Question: I'm trying to serialize the state of my game on Windows Phone 7, and so made a "Save" struct so I could easily convert all the states into an XML doc using DataContractSerializer.
The Save() code worked fine when I just serialized each data member of the Gamestate individually. However this led to a multiple xml root error, so I made the "Save" class to act as the sole root.
I've been comparing my old and new code but just can't find anything wrong.
I've pasted all my code below in case the problem lies outside the Save() method.
Just look at the Save() method first since
---

'''
at System.Runtime.Serialization.DataContract.DataContractCriticalHelper.CreateDataContract(Int32 id, RuntimeTypeHandle typeHandle, Type type)
at System.Runtime.Serialization.DataContract.DataContractCriticalHelper.GetDataContractSkipValidation(Int32 id, RuntimeTypeHandle typeHandle, Type type)
at System.Runtime.Serialization.DataContract.GetDataContractSkipValidation(Int32 id, RuntimeTypeHandle typeHandle, Type type)
at System.Runtime.Serialization.DataContract.GetDataContract(RuntimeTypeHandle typeHandle, Type type, SerializationMode mode)
at System.Runtime.Serialization.DataContract.GetDataContract(RuntimeTypeHandle typeHandle, Type type)
at System.Runtime.Serialization.DataContract.GetDataContract(Type type)
at System.Runtime.Serialization.DataContractSerializer.get_RootContract()
at System.Runtime.Serialization.DataContractSerializer.InternalWriteStartObject(XmlWriterDelegator writer, Object graph)
at System.Runtime.Serialization.DataContractSerializer.InternalWriteObject(XmlWriterDelegator writer, Object graph)
at System.Runtime.Serialization.XmlObjectSerializer.WriteObjectHandleExceptions(XmlWriterDelegator writer, Object graph)
at System.Runtime.Serialization.XmlObjectSerializer.WriteObject(XmlDictionaryWriter writer, Object graph)
at System.Runtime.Serialization.XmlObjectSerializer.WriteObject(Stream stream, Object graph)
at GameState_test.GameState.Save(String filename)
at GameState_test.MainPage.SaveButton_Click(Object sender, RoutedEventArgs e)
at System.Windows.Controls.Primitives.ButtonBase.OnClick()
at System.Windows.Controls.Button.OnClick()
at System.Windows.Controls.Primitives.ButtonBase.OnMouseLeftButtonUp(MouseButtonEventArgs e)
at System.Windows.Controls.Control.OnMouseLeftButtonUp(Control ctrl, EventArgs e)
at MS.Internal.JoltHelper.FireEvent(IntPtr unmanagedObj, IntPtr unmanagedObjArgs, Int32 argsTypeIndex, Int32 actualArgsTypeIndex, String eventName)
'''
## NEW CODE:
'''
namespace GameState_test
{ //TODO: Find a way to not have this ignored
[DataContract] public class Hazard { [IgnoreDataMember] public Planet CurrentPlanet;}
public class Connections
{
public Connections(List<List<int>> connections = null) { this.cons = connections; }
public bool AreConnected(int Planet1, int Planet2)
{
for (int i = 0; i < cons[Planet1].Count; i++)
if (cons[Planet1][i] == Planet2) return true;
return false;
}
public List<int> this [int index] { get { return cons[index]; } }
internal readonly List<List<int>> cons; //internal so it can be read by serializer
}
[DataContract]
public class GameState
{
public GameState(List<List<int>> connections) { this.Connections = new Connections(connections); }
public GameState(Position pos, List<List<int>> con) { Position = pos; Connections = new Connections(con); }
public GameState(string filename) //load a game
{
using (IsolatedStorageFile store = IsolatedStorageFile.GetUserStoreForApplication())
{
if (!store.DirectoryExists("SavedGames")) store.CreateDirectory("SavedGames");
using (IsolatedStorageFileStream stream = store.OpenFile("SavedGames/" + filename + ".xml", System.IO.FileMode.Open, System.IO.FileAccess.Read))
{
DataContractSerializer serializer = new DataContractSerializer(typeof(GameStateSave), new List<Type> {typeof(Hazard), typeof(Inventory), typeof(List<List<int>>), typeof(List<Planet>), typeof(Planet) });
GameStateSave Save = (GameStateSave)serializer.ReadObject(stream);
Position position = new Position(Save.planets, Save.connections, Save.playerPosition);
this.Position = position;
this.PlayerInventory = Save.playerInventory;
this.Connections = new Connections(Save.connections);
}
}
}
[DataMember] public readonly Connections Connections;
[DataMember] public Position Position;
[DataMember] public Inventory PlayerInventory;
public void Save(string filename)
{
using (IsolatedStorageFile store = IsolatedStorageFile.GetUserStoreForApplication())
{
if (!store.DirectoryExists("SavedGames")) store.CreateDirectory("SavedGames");
using (IsolatedStorageFileStream stream = store.OpenFile("SavedGames/" + filename + ".xml", System.IO.FileMode.OpenOrCreate, System.IO.FileAccess.Write))
{
DataContractSerializer serializer = new DataContractSerializer(typeof (GameStateSave), new List<Type> {typeof(Hazard), typeof(Inventory), typeof(List<List<int>>), typeof(List<Planet>), typeof(Planet)} );
GameStateSave Save = GenerateSave();
serializer.WriteObject(stream, Save);
//NOTE: Even when I comment everything out but this, I still get an exception:
//serializer.WriteObject(stream, this.Position.Player);
}
}
}
private GameStateSave GenerateSave()
{
GameStateSave Save = new GameStateSave();
Save.connections = this.Connections.cons;
Save.playerInventory = this.PlayerInventory;
Save.planets = this.Position.Planets;
Save.playerPosition = this.Position.Player;
return Save;
}
}
[DataContract]
internal struct GameStateSave //only to be used here
{
[DataMember]
public List<List<int>> connections;
[DataMember]
public Inventory playerInventory;
[DataMember]
public List<Planet> planets;
[DataMember]
public int playerPosition;
}
}
'''
## OLD CODE:
'''
namespace GameState_test
{
[DataContract] public class Hazard { [IgnoreDataMember] public Planet CurrentPlanet;}
public class Connections
{
public Connections(List<List<int>> connections = null) { this.cons = connections; }
public bool AreConnected(int Planet1, int Planet2)
{
for (int i = 0; i < cons[Planet1].Count; i++)
if (cons[Planet1][i] == Planet2) return true;
return false;
}
public List<int> this [int index] { get { return cons[index]; } }
internal readonly List<List<int>> cons; //internal so it can be read by serializer
}
[DataContract]
public class GameState
{
public GameState(List<List<int>> connections) { this.Connections = new Connections(connections); }
public GameState(Position pos, List<List<int>> con) { Position = pos; Connections = new Connections(con); }
public GameState(string filename)
{ //load a game
using (IsolatedStorageFile store = IsolatedStorageFile.GetUserStoreForApplication())
{
if (!store.DirectoryExists("SavedGames")) store.CreateDirectory("SavedGames");
using (IsolatedStorageFileStream stream = store.OpenFile("SavedGames/" + filename + ".xml", System.IO.FileMode.Open, System.IO.FileAccess.Read))
{
DataContractSerializer serializer = new DataContractSerializer(typeof(Hazard), new List<Type> { typeof(Inventory), typeof(List<List<int>>), typeof(List<Planet>), typeof(Planet) });
List<List<int>> Connections = (List<List<int>>) serializer.ReadObject(stream);
Inventory PlayerInventory = (Inventory) serializer.ReadObject(stream);
List<Planet> Planets = (List<Planet>) serializer.ReadObject(stream);
int PlayerPosition = (int)serializer.ReadObject(stream);
Position position = new Position(Planets, Connections, PlayerPosition);
this.Position = position;
this.PlayerInventory = PlayerInventory;
this.Connections = new Connections(Connections);
}
}
}
[DataMember] public readonly Connections Connections;
[DataMember] public Position Position;
[DataMember] public Inventory PlayerInventory;
public void Save(string filename)
{
using (IsolatedStorageFile store = IsolatedStorageFile.GetUserStoreForApplication())
{
if (!store.DirectoryExists("SavedGames")) store.CreateDirectory("SavedGames");
using (IsolatedStorageFileStream stream = store.OpenFile("SavedGames/" + filename + ".xml", System.IO.FileMode.OpenOrCreate, System.IO.FileAccess.Write))
{
DataContractSerializer serializer = new DataContractSerializer(typeof (Hazard), new List<Type> {typeof(Inventory), typeof(List<List<int>>), typeof(List<Planet>), typeof(Planet)} );
serializer.WriteObject(stream, this.Connections.cons);
serializer.WriteObject(stream, this.PlayerInventory);
serializer.WriteObject(stream, this.Position.Planets);
serializer.WriteObject(stream, this.Position.Player);
}
}
}
internal class SerializableGameState //only to be used here
{
public List<List<int>> connections;
public Inventory playerInventory;
public List<Planet> planets;
public int playerPosition;
}
}
}
'''
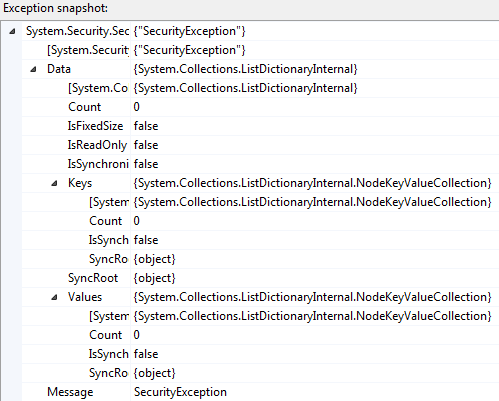
Answer: Silverlight code runs on partial trust, which means that it doesn't have full access to objects in the system, including non-public types and members. You're trying to serialize an internal class, which doesn't work as is. Here's the exception which I get when I try to serialize an internal class:
'''
Exception: System.Security.SecurityException: The data contract type 'SL_ButtonAndText.SerializableGameState' is not serializable because it is not public. Making the type public will fix this error. Alternatively, you can make it internal, and use the InternalsVisibleToAttribute attribute on your assembly in order to enable serialization of internal members - see documentation for more details. Be aware that doing so has certain security implications. ---> System.Security.SecurityException: Security error.
at System.Runtime.Serialization.CodeGenerator.BeginMethod(Type returnType, String methodName, Type[] argTypes, Boolean allowPrivateMemberAccess)
at System.Runtime.Serialization.CodeGenerator.BeginMethod(String methodName, Type delegateType, Boolean allowPrivateMemberAccess)
at System.Runtime.Serialization.XmlFormatWriterGenerator.CriticalHelper.GenerateClassWriter(ClassDataContract classContract)
--- End of inner exception stack trace ---
at System.Runtime.Serialization.ClassDataContract.RequiresMemberAccessForWrite(SecurityException securityException, String[] serializationAssemblyPatterns)
at System.Runtime.Serialization.XmlFormatWriterGenerator.CriticalHelper.GenerateClassWriter(ClassDataContract classContract)
at System.Runtime.Serialization.ClassDataContract.get_XmlFormatWriterDelegate()
at System.Runtime.Serialization.ClassDataContract.WriteXmlValue(XmlWriterDelegator xmlWriter, Object obj, XmlObjectSerializerWriteContext context)
at System.Runtime.Serialization.XmlObjectSerializerWriteContext.WriteDataContractValue(DataContract dataContract, XmlWriterDelegator xmlWriter, Object obj, RuntimeTypeHandle declaredTypeHandle)
at System.Runtime.Serialization.XmlObjectSerializerWriteContext.SerializeWithoutXsiType(DataContract dataContract, XmlWriterDelegator xmlWriter, Object obj, RuntimeTypeHandle declaredTypeHandle)
at System.Runtime.Serialization.DataContractSerializer.InternalWriteObjectContent(XmlWriterDelegator writer, Object graph)
at System.Runtime.Serialization.DataContractSerializer.InternalWriteObject(XmlWriterDelegator writer, Object graph)
at System.Runtime.Serialization.XmlObjectSerializer.WriteObjectHandleExceptions(XmlWriterDelegator writer, Object graph)
at System.Runtime.Serialization.XmlObjectSerializer.WriteObject(XmlDictionaryWriter writer, Object graph)
at System.Runtime.Serialization.XmlObjectSerializer.WriteObject(Stream stream, Object graph)
at SL_ButtonAndText.MainPage.Button_Click(Object sender, RoutedEventArgs e)
'''
The exception message tells exactly what my problem is (is your exception message similar?). One way to solve this would be to make the class public, which would be the simplest solution. Another alternative, as indicated by the error message, would be to explicitly allow the 'DataContractSerializer' to have visibility to the internal types, by using the '[InternalsVisibleTo]' attribute. The code below has the '[IVT]' attribute, and adding that I don't see the error anymore.
'''
using System;
using System.Collections.Generic;
using System.IO;
using System.Runtime.CompilerServices;
using System.Runtime.Serialization;
using System.Text;
using System.Windows;
using System.Windows.Controls;
[assembly: InternalsVisibleTo("System.Runtime.Serialization")]
namespace SL_ButtonAndText
{
public partial class MainPage : UserControl
{
public MainPage()
{
InitializeComponent();
}
private void Button_Click(object sender, RoutedEventArgs e)
{
AddToDebug(typeof(DataContractSerializer).Assembly.FullName);
MemoryStream ms = new MemoryStream();
DataContractSerializer dcs = new DataContractSerializer(typeof(SerializableGameState));
SerializableGameState sgs = new SerializableGameState
{
connections = new List<List<int>>
{
new List<int> { 1, 2, 3 },
new List<int> { 4, 5 },
},
playerPosition = 0
};
try
{
dcs.WriteObject(ms, sgs);
AddToDebug("Serialized: {0}", Encoding.UTF8.GetString(ms.GetBuffer(), 0, (int)ms.Position));
}
catch (Exception ex)
{
AddToDebug("Exception: {0}", ex);
}
}
private void AddToDebug(string text, params object[] args)
{
if (args != null && args.Length > 0) text = string.Format(text, args);
this.Dispatcher.BeginInvoke(() => this.txtDebug.Text = this.txtDebug.Text + text + Environment.NewLine);
}
}
[DataContract]
internal class SerializableGameState
{
[DataMember]
public List<List<int>> connections;
[DataMember]
public int playerPosition;
}
}
'''